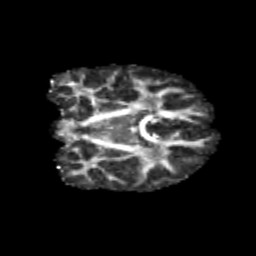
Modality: FA
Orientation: coronal
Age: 10
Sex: male
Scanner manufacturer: siemens
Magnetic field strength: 3 T
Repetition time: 3.8 s
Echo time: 0.07 s